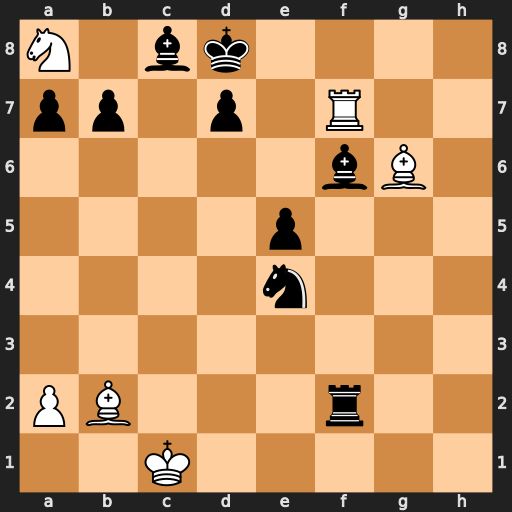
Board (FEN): N1bk4/pp1p1R2/5bB1/4p3/4n3/8/PB3r2/2K5
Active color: w
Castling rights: -
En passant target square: -
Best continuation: Rf8+ Ke7 Re8+ Kd6 Bxe4 Rxb2 Kxb2